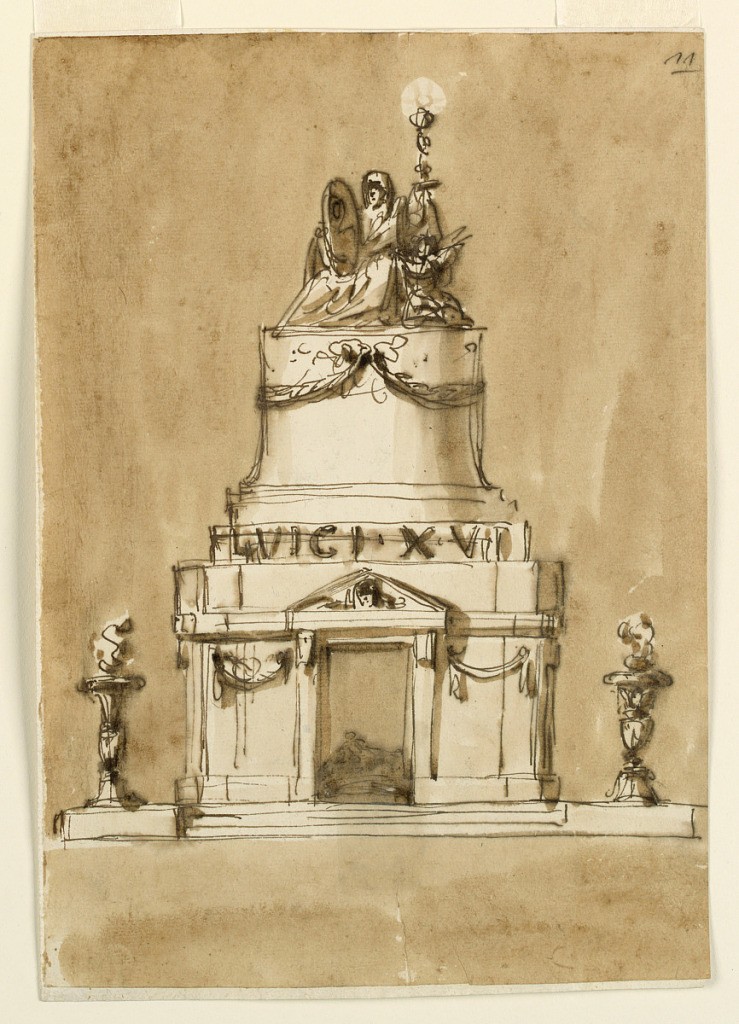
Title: Design for a Sepulchral Monument to King Louis XVI of France
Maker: Giuseppe Barberi, Italian, 1746–1809
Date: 1793
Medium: Pen and brown ink, brush and brown wash on lined off-white laid paper
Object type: Drawing
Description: The flames burn in candelabra in the shape of vases, for which alternative suggestions are made. They stand upon the base at the ends of the steps. The panels and piers beside the door are decorated with a festoon. Above the entablature is above the door a triangular pediment with a head inside. The attic is only a little higher than the pediment. Above it stands a roudn pediment with a base. The upper part of the pedestal is decorated with two festoons supported by a bowknot. On top is a variation of the figure in 1938-88-1294, with an angel kneeling beow the raised arm. Below, inside the monument lies the crowning motif of 1938-88-1308.